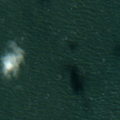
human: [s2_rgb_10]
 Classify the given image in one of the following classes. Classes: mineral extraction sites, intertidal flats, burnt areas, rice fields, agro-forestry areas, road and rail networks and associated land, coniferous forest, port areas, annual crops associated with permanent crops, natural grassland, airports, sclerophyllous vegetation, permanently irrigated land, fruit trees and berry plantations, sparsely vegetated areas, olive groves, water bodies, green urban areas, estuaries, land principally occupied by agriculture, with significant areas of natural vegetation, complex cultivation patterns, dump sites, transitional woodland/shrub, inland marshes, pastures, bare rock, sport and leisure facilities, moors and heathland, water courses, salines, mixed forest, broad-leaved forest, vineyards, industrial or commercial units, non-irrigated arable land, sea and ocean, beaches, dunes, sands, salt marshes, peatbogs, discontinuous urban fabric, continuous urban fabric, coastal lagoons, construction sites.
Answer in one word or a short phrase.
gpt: sea and ocean